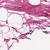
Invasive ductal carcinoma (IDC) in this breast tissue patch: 0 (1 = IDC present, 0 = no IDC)